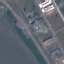
Land use / land cover: Highway